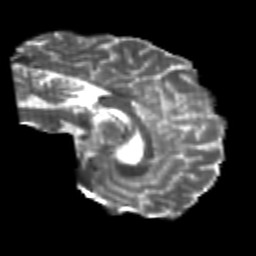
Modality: T2w
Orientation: sagittal
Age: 22
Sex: male
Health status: healthy
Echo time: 0.074 s